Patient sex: M
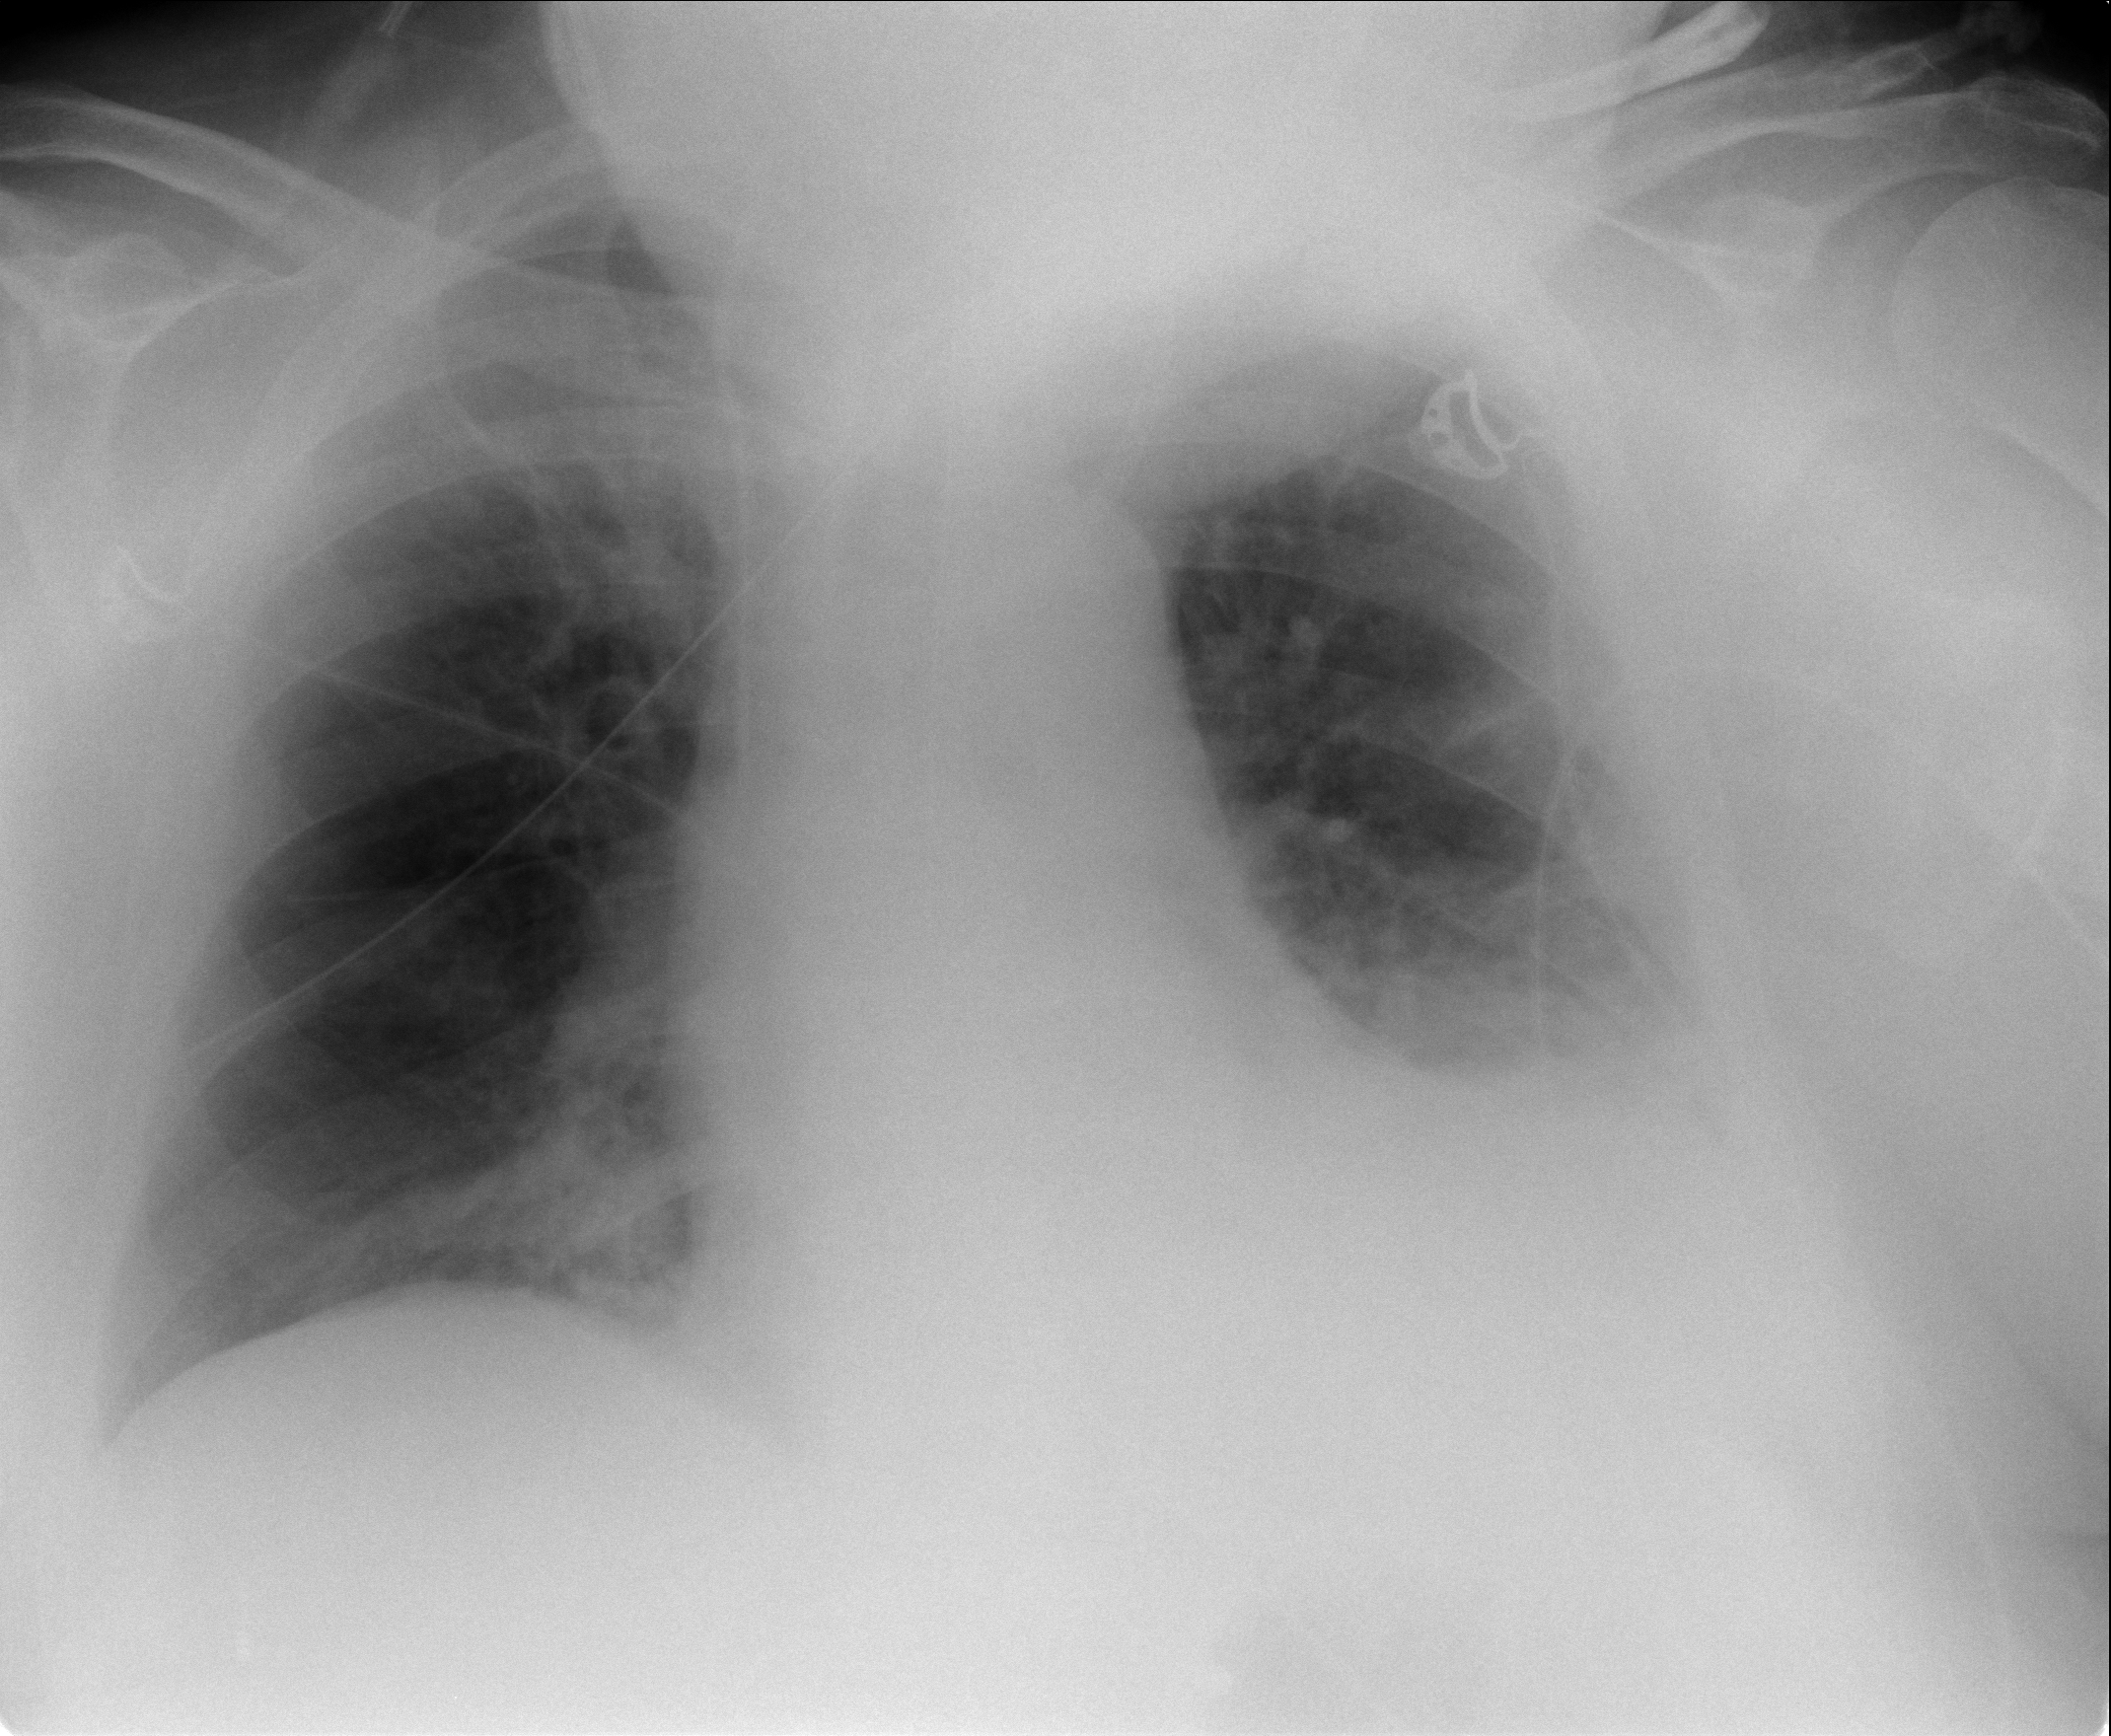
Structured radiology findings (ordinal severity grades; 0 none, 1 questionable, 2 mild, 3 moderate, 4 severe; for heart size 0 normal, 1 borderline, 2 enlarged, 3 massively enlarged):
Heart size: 0
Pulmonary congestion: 2
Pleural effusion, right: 0
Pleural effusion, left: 2
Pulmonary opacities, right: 0
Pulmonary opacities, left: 2
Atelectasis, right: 1
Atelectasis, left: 2